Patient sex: F
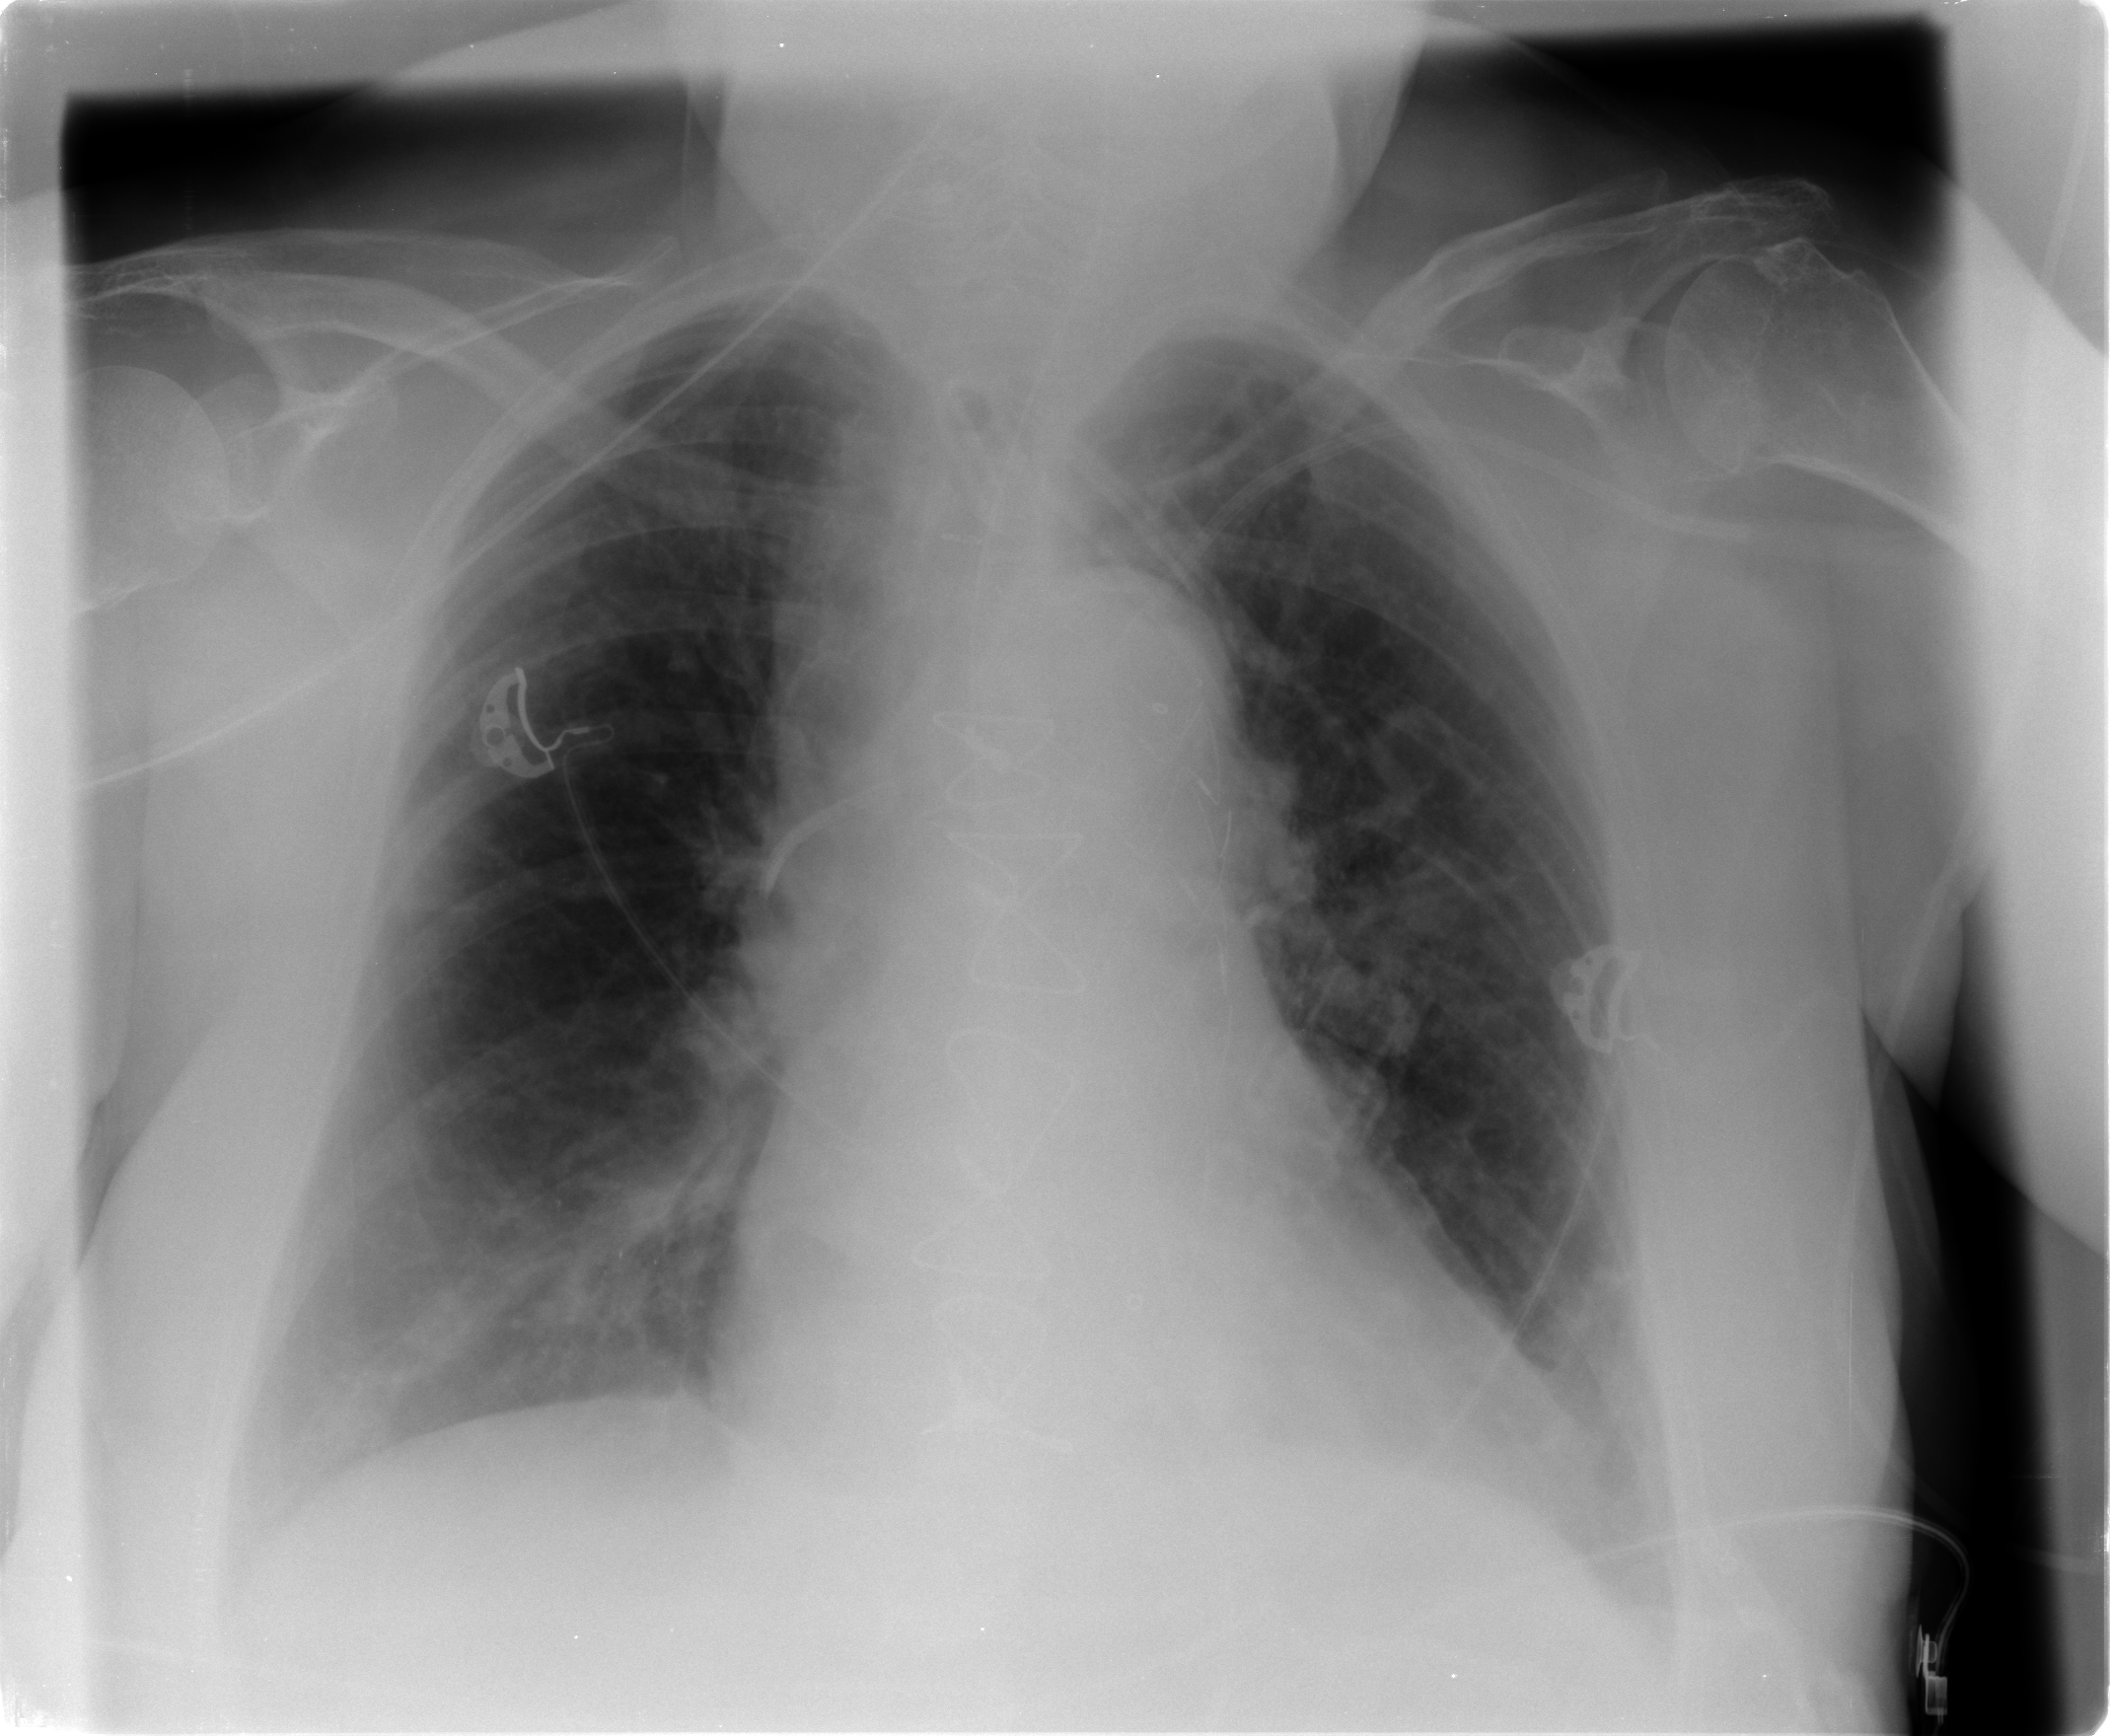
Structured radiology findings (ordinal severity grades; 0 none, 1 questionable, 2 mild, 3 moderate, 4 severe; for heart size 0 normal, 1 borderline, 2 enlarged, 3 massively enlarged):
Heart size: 2
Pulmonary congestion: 3
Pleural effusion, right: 1
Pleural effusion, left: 1
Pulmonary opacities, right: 0
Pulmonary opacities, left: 1
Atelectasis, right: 2
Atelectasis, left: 2